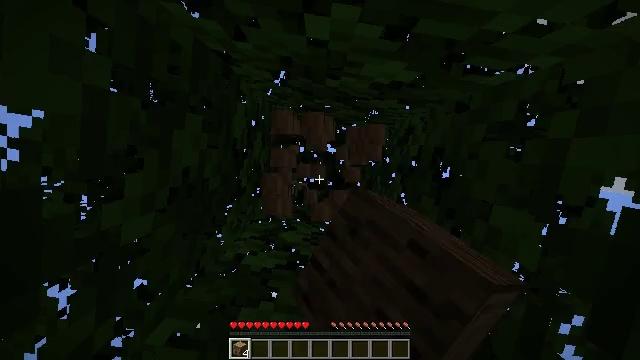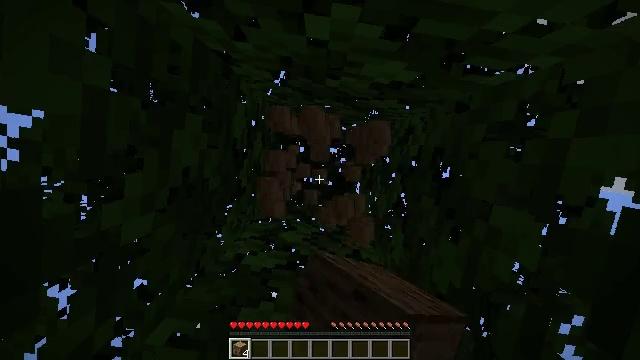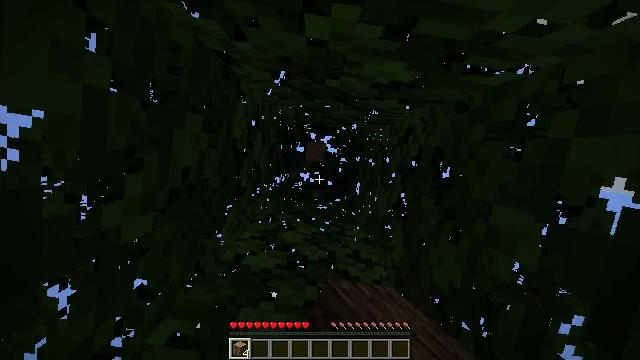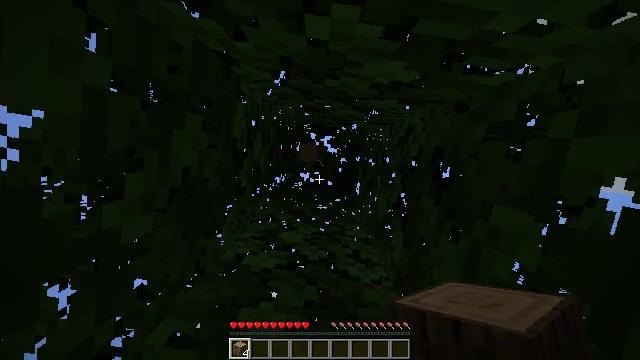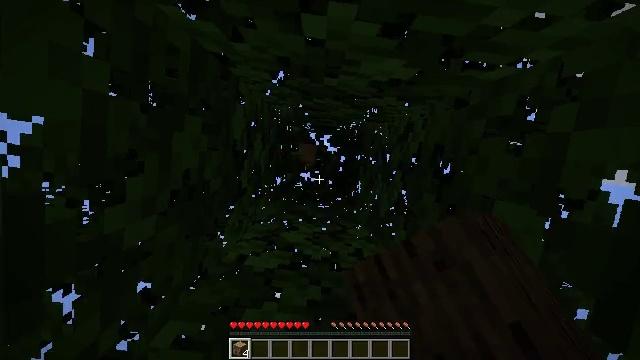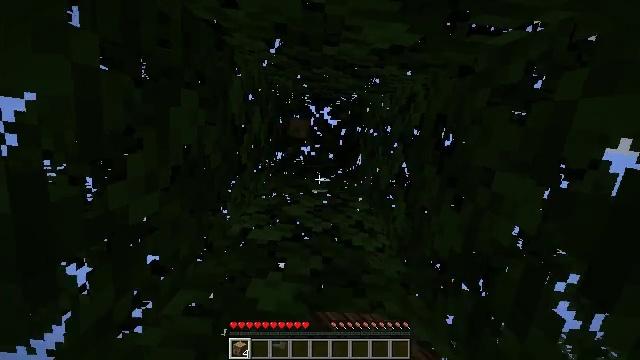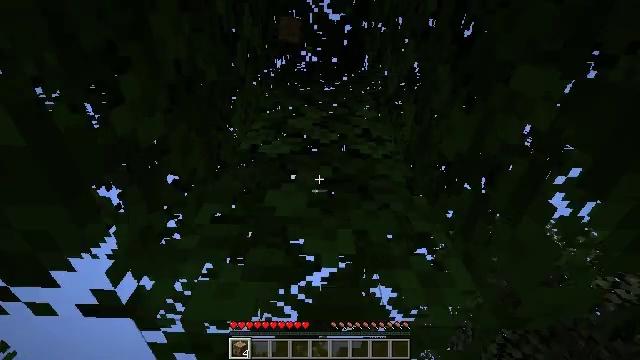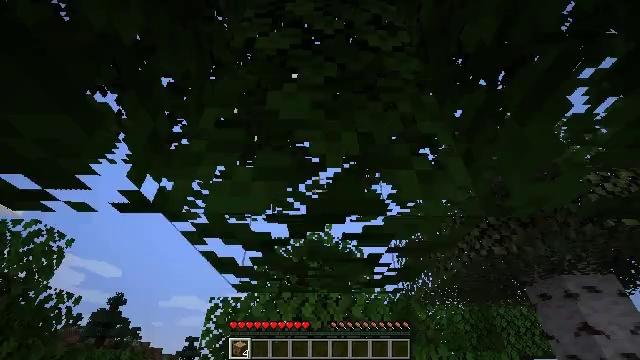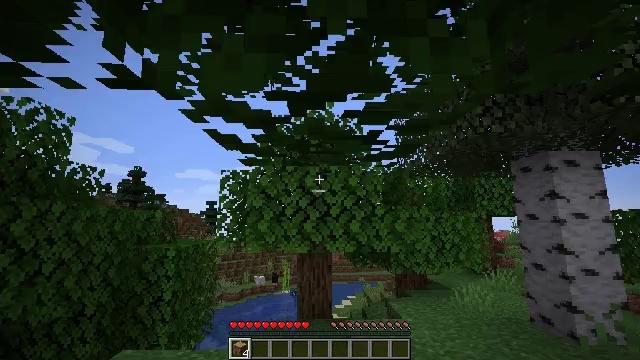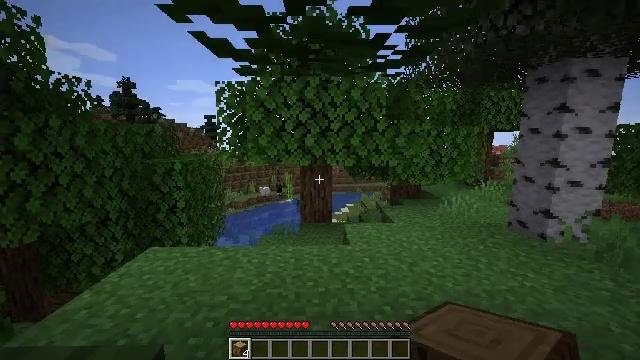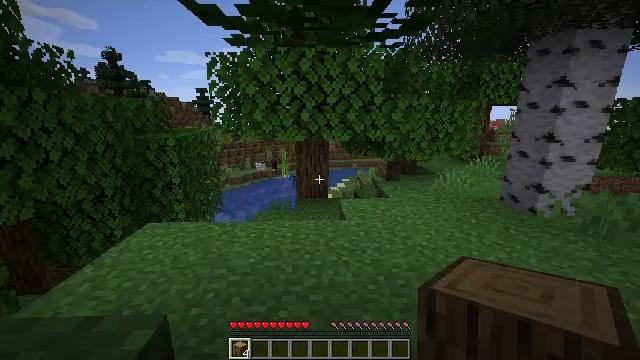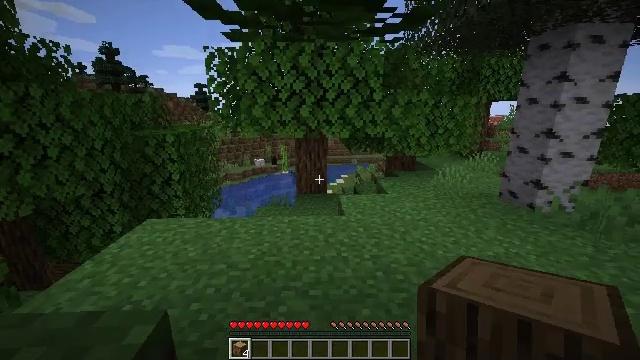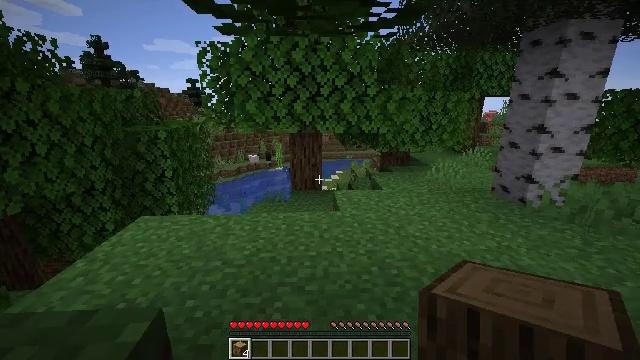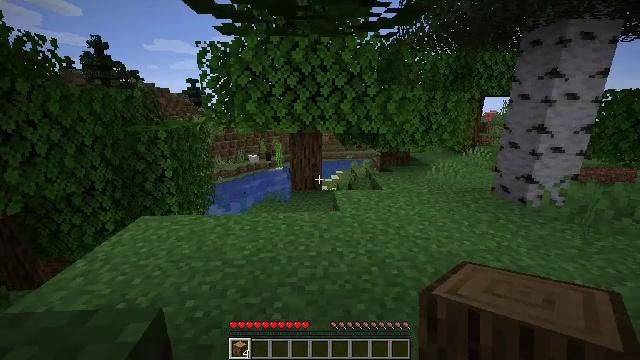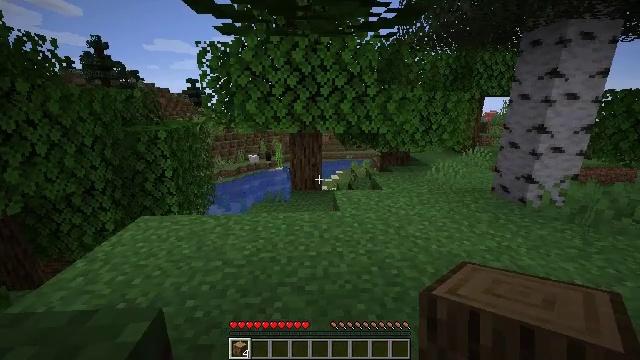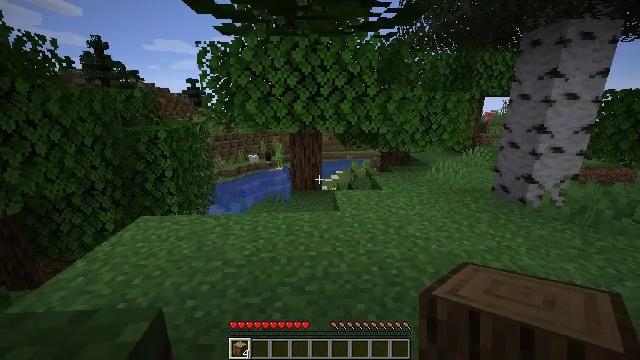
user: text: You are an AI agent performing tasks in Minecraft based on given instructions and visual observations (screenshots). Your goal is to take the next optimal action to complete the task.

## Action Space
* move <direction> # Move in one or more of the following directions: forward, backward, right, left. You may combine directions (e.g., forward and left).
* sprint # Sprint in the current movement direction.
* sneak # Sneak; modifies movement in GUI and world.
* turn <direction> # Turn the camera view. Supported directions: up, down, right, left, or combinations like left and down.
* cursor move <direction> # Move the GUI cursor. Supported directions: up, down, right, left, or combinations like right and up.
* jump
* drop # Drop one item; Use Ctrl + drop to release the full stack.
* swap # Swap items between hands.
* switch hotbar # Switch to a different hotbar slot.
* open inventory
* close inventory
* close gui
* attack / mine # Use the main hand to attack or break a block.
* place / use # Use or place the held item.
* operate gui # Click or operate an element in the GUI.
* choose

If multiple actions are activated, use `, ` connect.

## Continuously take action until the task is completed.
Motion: motion action
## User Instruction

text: Gather gravel by digging.
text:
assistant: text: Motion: attack / mine
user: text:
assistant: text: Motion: attack / mine
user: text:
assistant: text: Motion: attack / mine
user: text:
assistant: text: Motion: turn left, attack / mine
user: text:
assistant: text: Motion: turn down
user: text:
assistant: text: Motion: turn left and down
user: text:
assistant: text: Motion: turn left and down
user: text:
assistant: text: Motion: turn down
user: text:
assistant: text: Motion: turn down
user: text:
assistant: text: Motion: turn down
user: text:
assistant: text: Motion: no_op
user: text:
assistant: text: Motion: turn right
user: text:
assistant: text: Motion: no_op
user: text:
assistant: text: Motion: no_op
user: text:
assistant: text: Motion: no_op
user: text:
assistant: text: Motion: move forward
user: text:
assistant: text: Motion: move forward
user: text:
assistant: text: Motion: no_op
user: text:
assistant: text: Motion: move forward
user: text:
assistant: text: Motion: move forward
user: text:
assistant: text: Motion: move forward
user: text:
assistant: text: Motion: move forward
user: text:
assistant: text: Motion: move forward
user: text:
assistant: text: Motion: move forward, turn left
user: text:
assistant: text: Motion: move forward
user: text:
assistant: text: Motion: move forward
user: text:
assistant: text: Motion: move forward, turn right
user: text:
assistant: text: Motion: move forward and move right, turn right
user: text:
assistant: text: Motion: move forward and move right, turn right
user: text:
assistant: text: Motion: move forward and move right, turn right